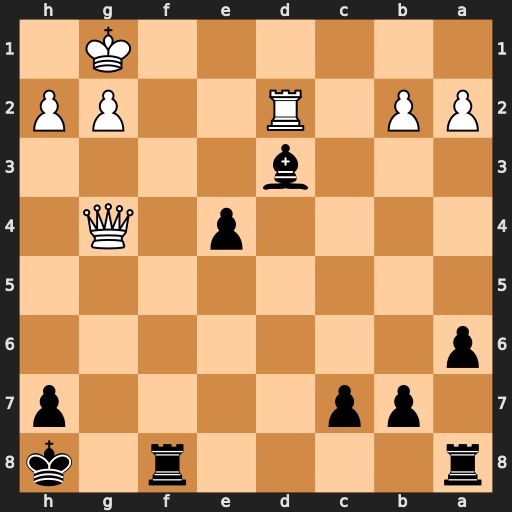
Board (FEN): r4r1k/1pp4p/p7/8/4p1Q1/3b4/PP1R2PP/6K1
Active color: b
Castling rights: -
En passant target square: -
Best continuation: Rf1#